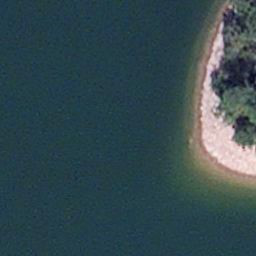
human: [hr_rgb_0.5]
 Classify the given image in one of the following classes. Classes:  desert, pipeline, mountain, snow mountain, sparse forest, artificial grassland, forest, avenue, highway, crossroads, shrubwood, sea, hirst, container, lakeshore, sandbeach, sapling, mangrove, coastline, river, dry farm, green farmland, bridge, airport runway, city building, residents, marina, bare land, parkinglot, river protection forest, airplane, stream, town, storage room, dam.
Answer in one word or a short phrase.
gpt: lakeshore